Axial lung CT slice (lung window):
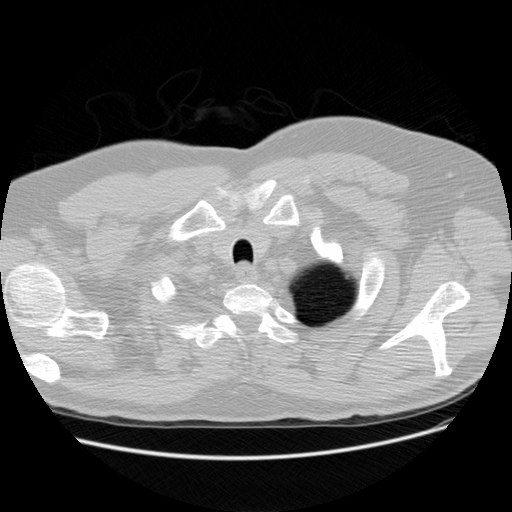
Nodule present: no